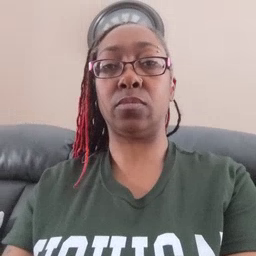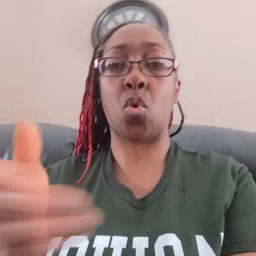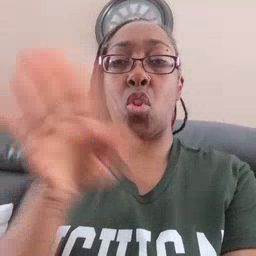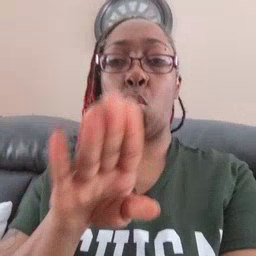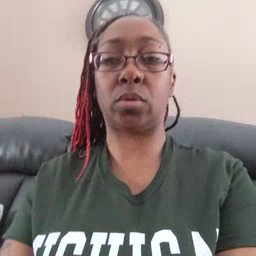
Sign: close